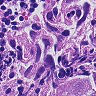
Metastatic tissue present: yes